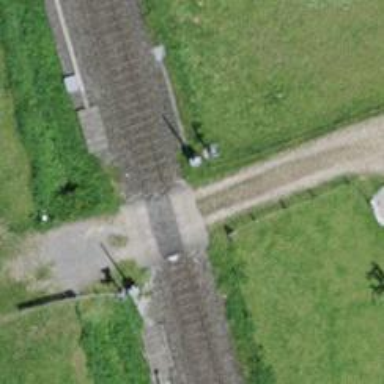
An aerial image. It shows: Railway level crossing.